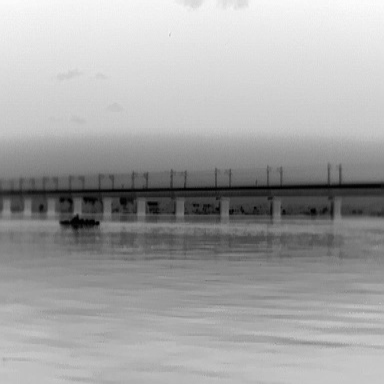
There is a warship in the infrared image.